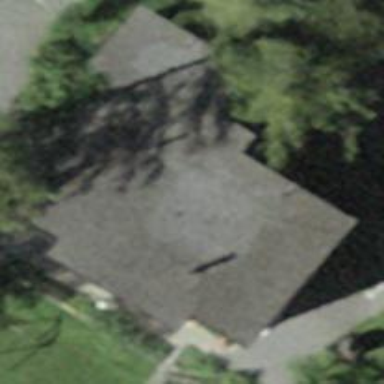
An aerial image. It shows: Building with tiled roof.